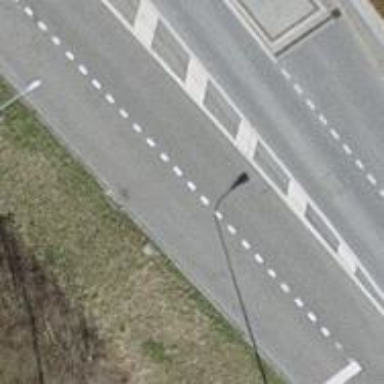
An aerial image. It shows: Secondary road with asphalt surface. There is sidewalk on the left side with asphalt surface as well.